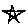
Label: star